Current action and preconditions to check: path_clear

Your task: For each precondition in the list above, predict whether it will hold at this action.

Consider the current scene as observed from the mobile robot's camera, and analyze the predicted future states of all dynamic agents (e.g., people, animals, vehicles, or any moving entities) within the NEXT SECOND.

IMPORTANT: Only answer "very likely" if you are absolutely certain—based on strong, clear evidence—that a dynamic agent will violate the precondition in the predicted future state. Do NOT answer "very likely" for unlikely, ambiguous, or low-probability risks.

Ask yourself for each precondition: Is there a high probability, with clear and convincing evidence, that the predicted future states of any dynamic agent will interfere with the predicted future state of the currently executing action within the NEXT SECOND, causing that precondition to fail?

Assess the risk level based on these predictions. Use "likely" or "very likely" if motions create a clear risk of interference.

Use "neutral" or "improbable" if agents are nearby but their predicted paths are clearly diverging or non-conflicting.

Failure Risk Categories: "very improbable", "improbable", "neutral", "likely", "very likely"

Answer Format: Output ONLY the probability_of_failure value from these categories: "very improbable", "improbable", "neutral", "likely", "very likely"

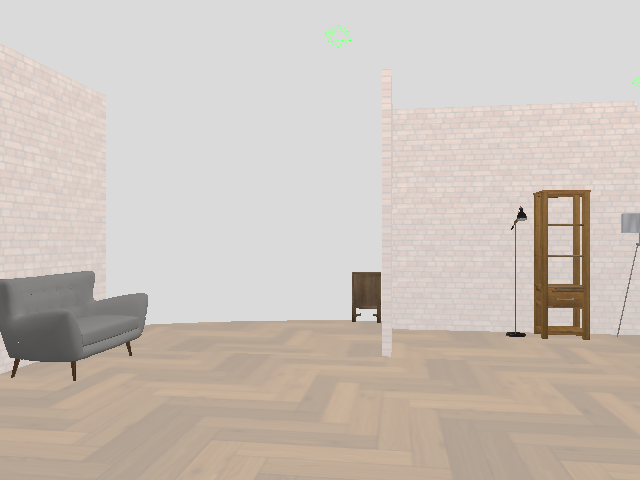

Answer: very improbable